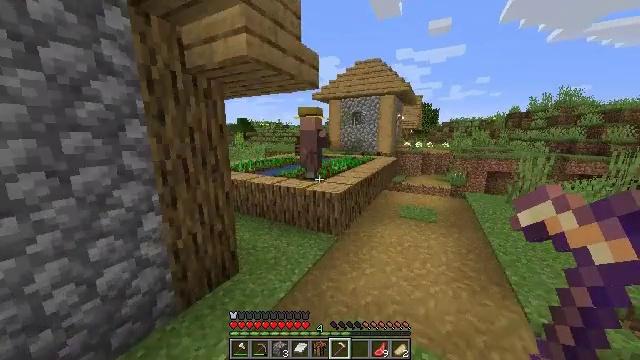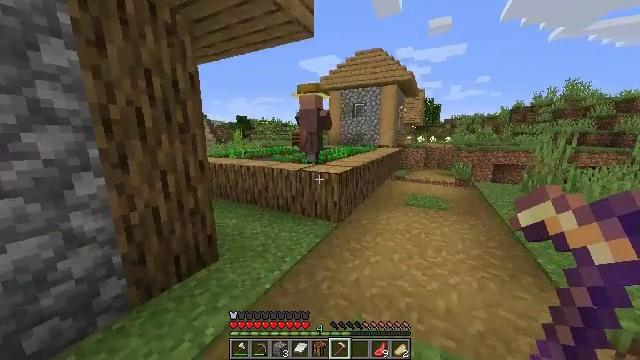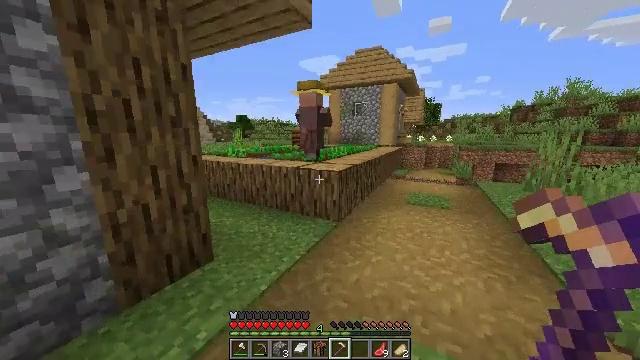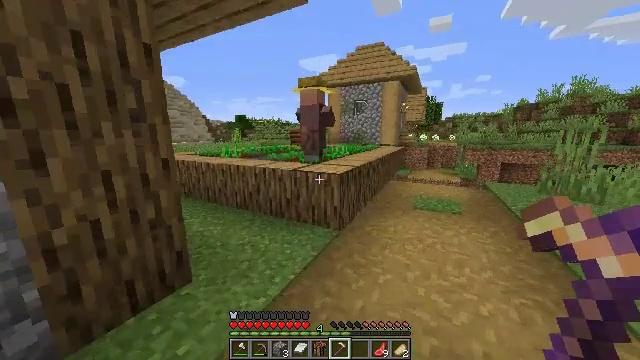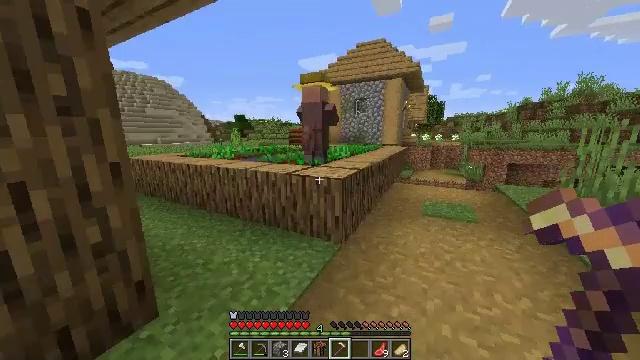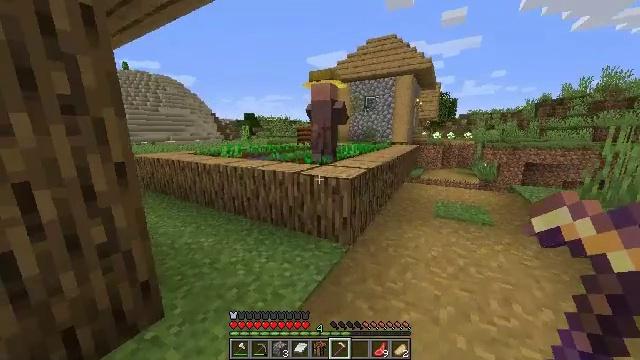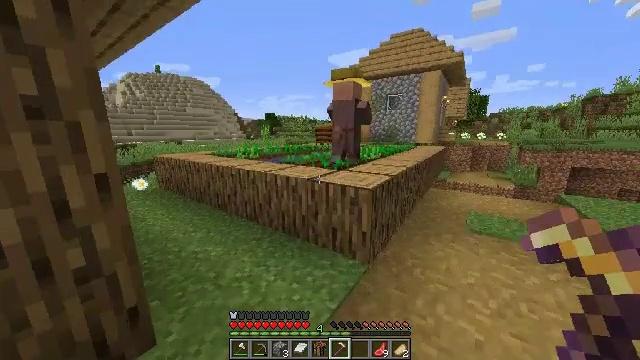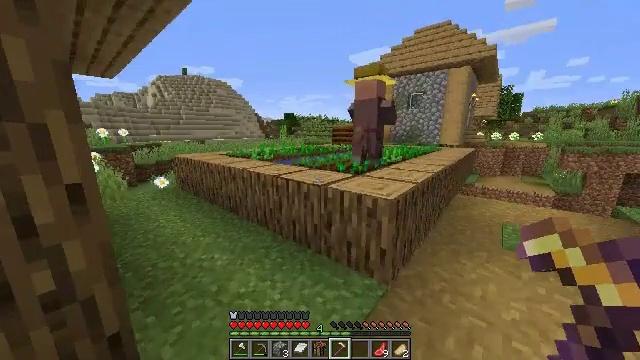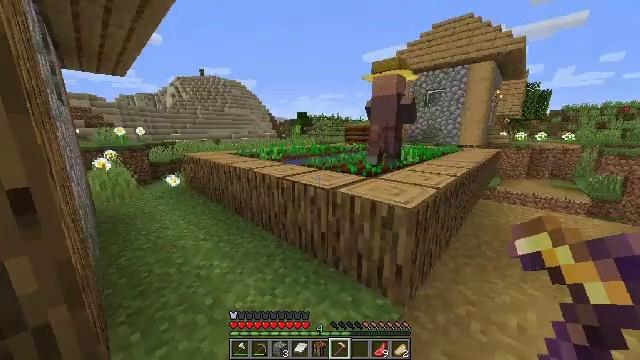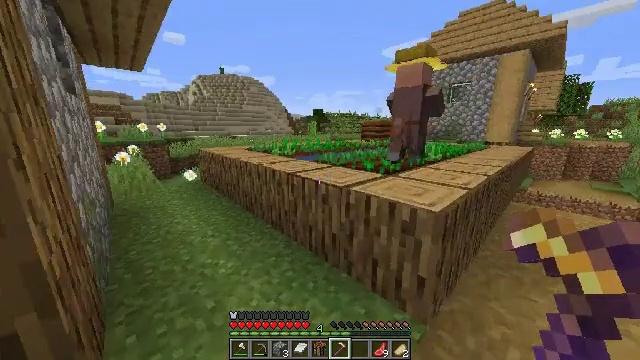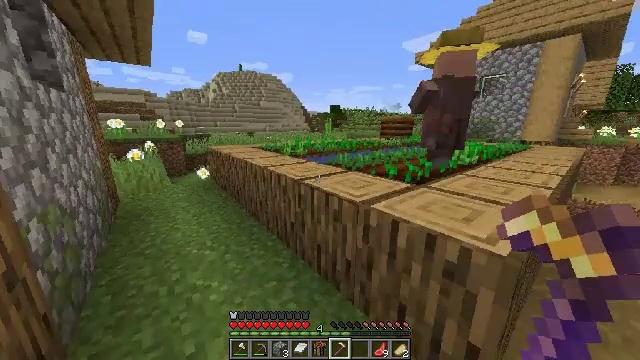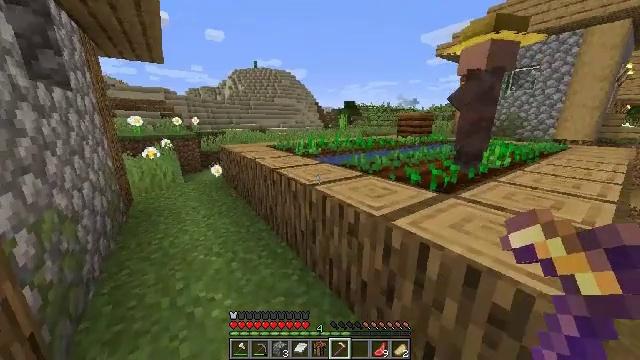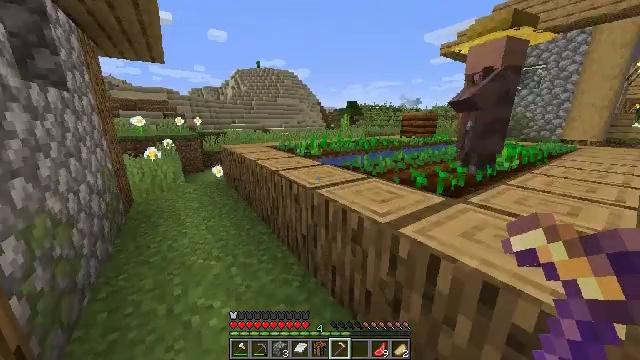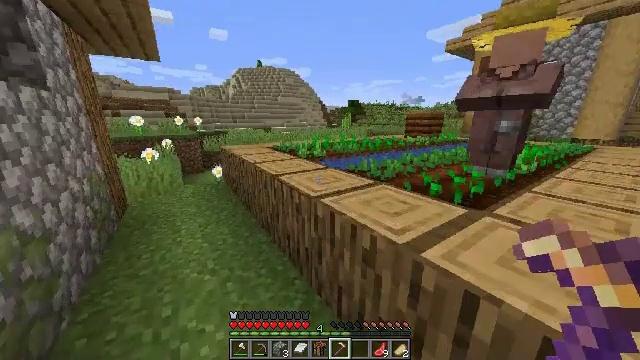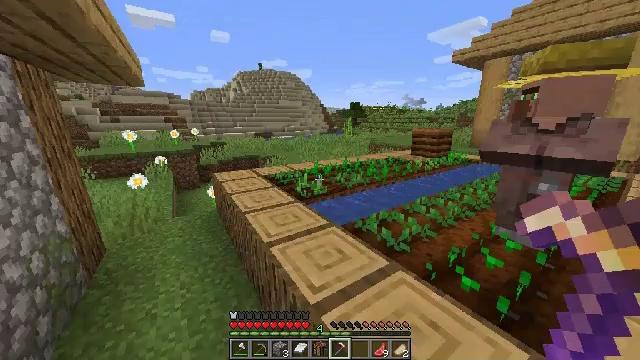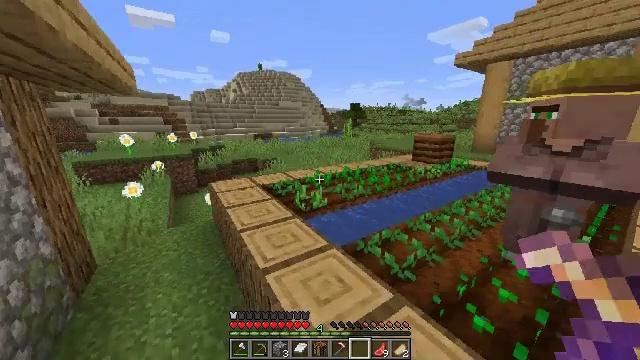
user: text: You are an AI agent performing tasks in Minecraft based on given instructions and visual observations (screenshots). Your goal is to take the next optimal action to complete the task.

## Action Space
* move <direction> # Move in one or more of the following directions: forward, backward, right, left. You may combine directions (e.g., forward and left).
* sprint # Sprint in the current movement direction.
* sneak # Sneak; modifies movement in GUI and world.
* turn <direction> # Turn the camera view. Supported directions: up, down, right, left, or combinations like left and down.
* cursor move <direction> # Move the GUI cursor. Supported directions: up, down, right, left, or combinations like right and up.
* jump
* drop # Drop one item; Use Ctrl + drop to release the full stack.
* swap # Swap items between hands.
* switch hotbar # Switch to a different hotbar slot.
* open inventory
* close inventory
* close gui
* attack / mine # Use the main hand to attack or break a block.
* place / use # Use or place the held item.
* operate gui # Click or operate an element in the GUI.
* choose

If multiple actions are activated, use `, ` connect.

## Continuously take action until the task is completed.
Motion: motion action
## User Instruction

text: Remove the existing composter.
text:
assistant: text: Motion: move forward
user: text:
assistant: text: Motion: move forward
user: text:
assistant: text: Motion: move forward
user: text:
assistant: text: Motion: move forward
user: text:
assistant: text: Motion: move forward, turn left
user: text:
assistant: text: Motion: move forward, turn left
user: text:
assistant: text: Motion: move forward, turn left
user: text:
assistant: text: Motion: move forward, turn left
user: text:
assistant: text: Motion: move forward, turn left
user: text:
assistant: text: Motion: move forward, turn left
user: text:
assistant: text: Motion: move forward, turn left
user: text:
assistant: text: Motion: move forward, sprint
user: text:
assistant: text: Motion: move forward, sprint, jump
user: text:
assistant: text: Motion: move forward, sprint, jump
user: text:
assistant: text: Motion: move forward, sprint, jump
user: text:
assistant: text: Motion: move forward, sprint, jump
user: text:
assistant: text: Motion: move forward, sprint, jump
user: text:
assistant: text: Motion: move forward, sprint, jump
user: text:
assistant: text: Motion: move forward, sprint, jump
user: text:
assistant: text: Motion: move forward and move left, sprint
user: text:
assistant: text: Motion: move forward and move left, sprint
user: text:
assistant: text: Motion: move forward and move left, sprint
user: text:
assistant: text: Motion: move forward and move left, sprint
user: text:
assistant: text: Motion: move forward and move left, sprint
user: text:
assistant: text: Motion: move forward and move left, sprint, turn left and down
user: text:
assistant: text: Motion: move forward and move left, sprint, turn down
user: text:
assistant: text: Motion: move forward and move left, sprint
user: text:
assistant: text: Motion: move forward and move left, sprint
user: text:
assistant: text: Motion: move forward and move left, sprint
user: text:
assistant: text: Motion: move forward and move left, turn right and down